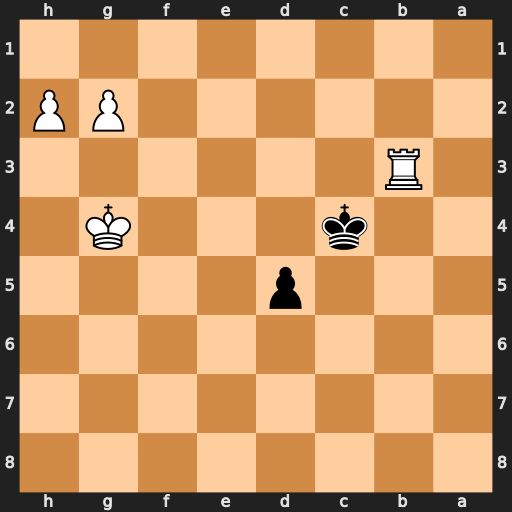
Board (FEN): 8/8/8/3p4/2k3K1/1R6/6PP/8
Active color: b
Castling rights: -
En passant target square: -
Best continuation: Kxb3 Kf5 d4 g4 d3 g5 d2